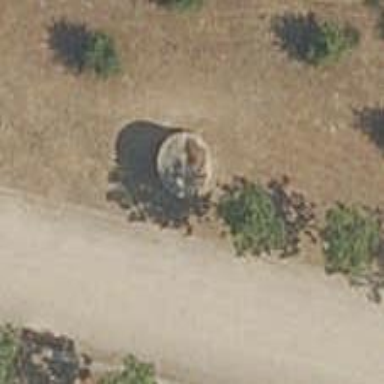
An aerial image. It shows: Military bunker for protection and defense.